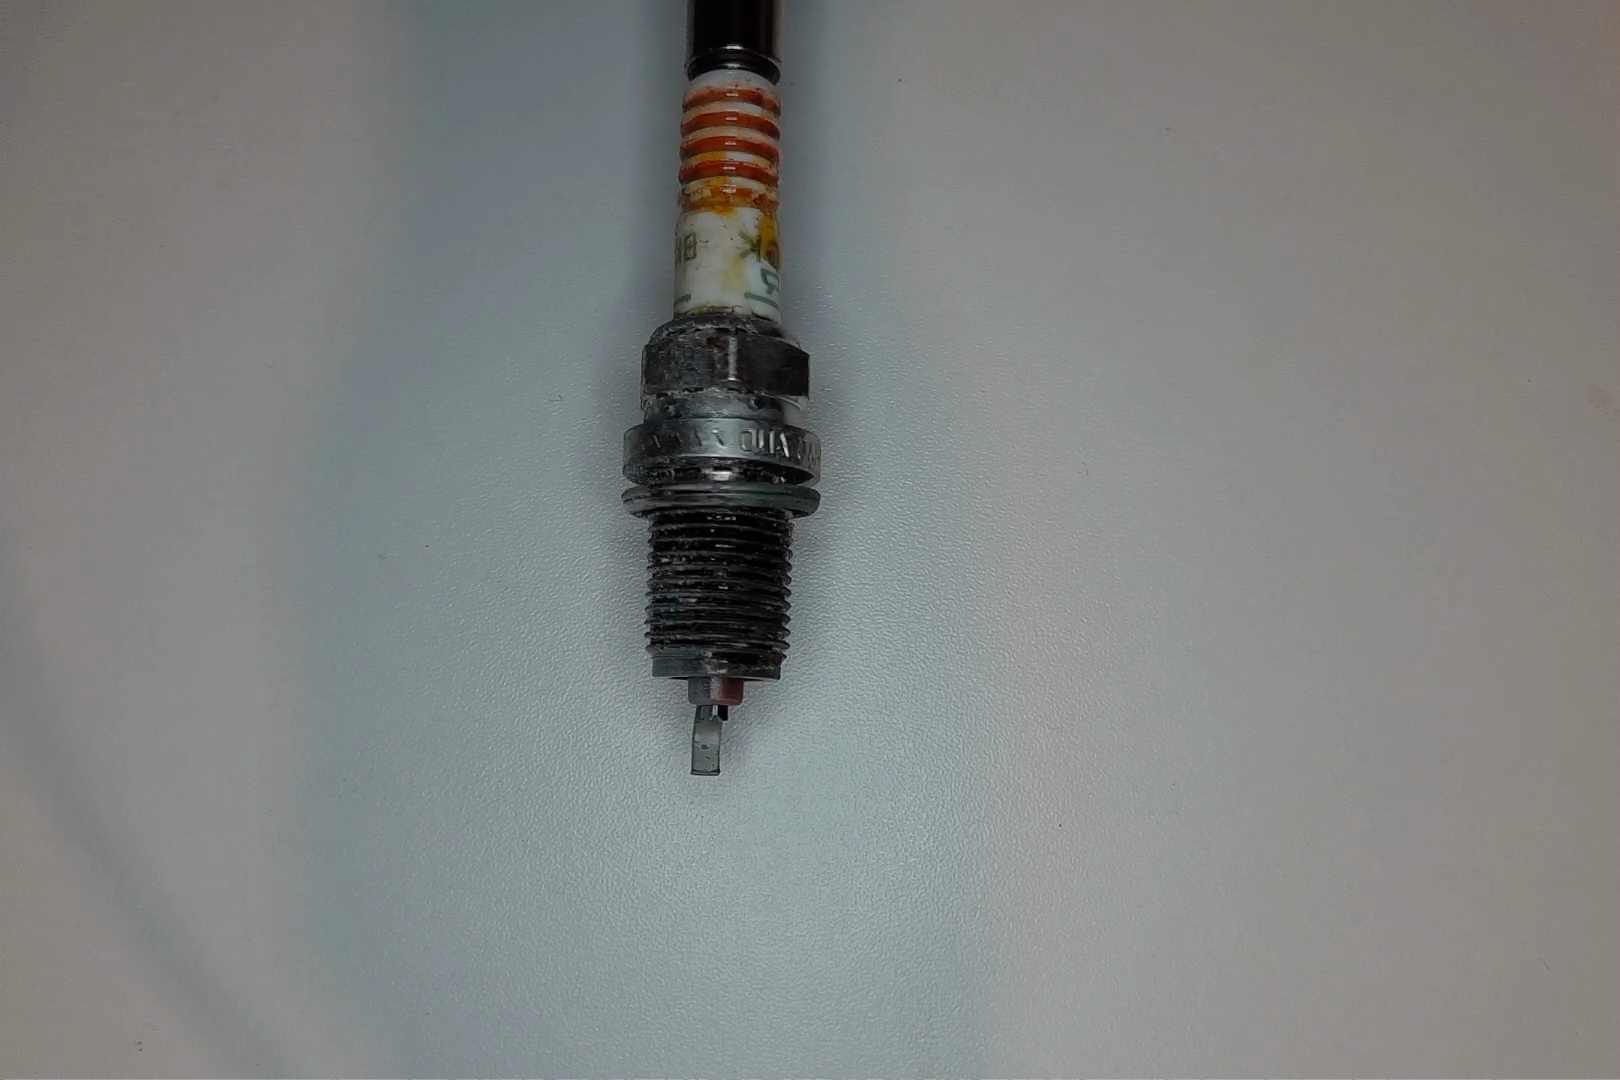
Label: anomaly